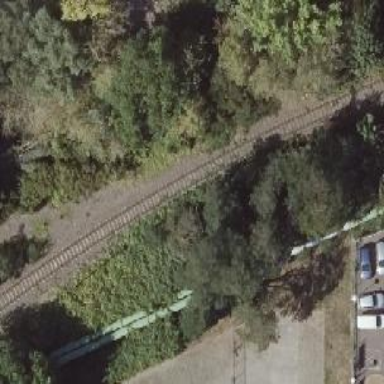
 used historically for industrial purposes."